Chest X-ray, PA view. Patient: 59 years old, sex M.
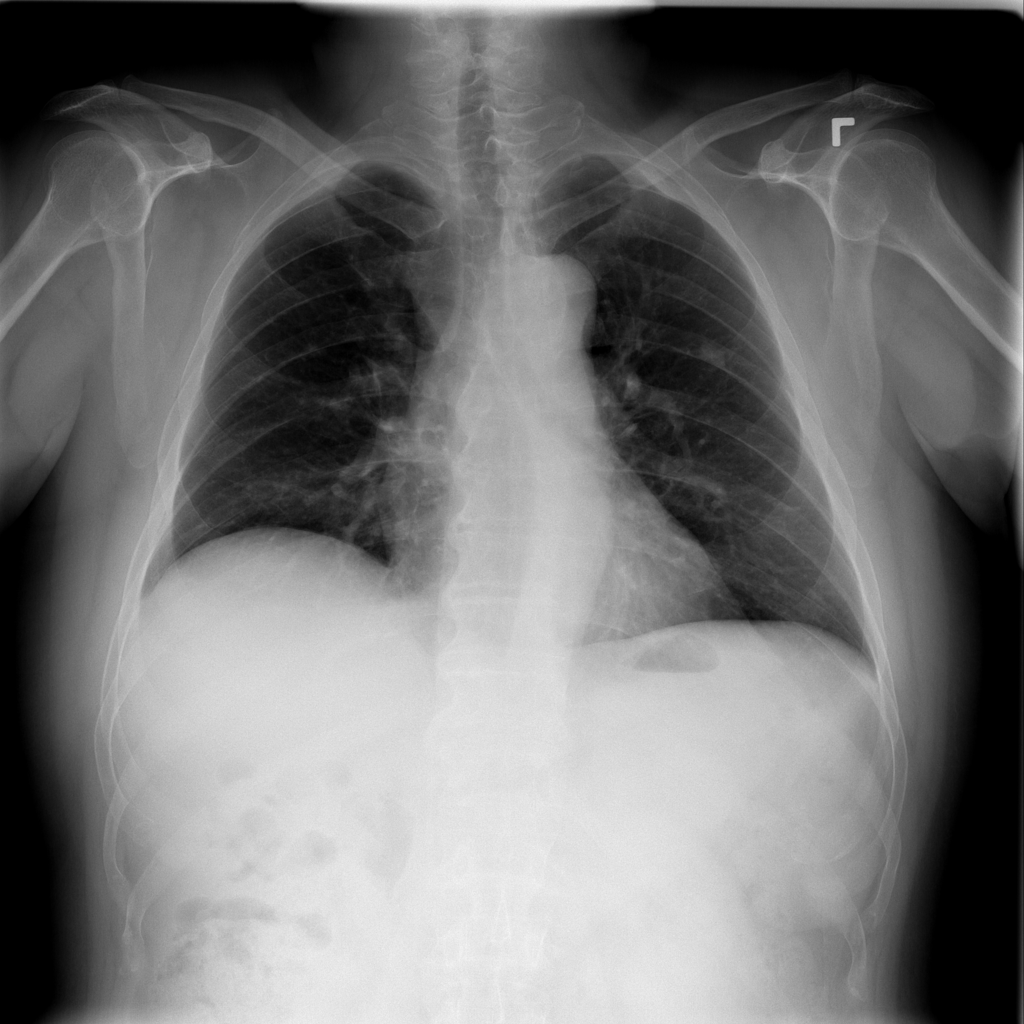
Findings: No Finding